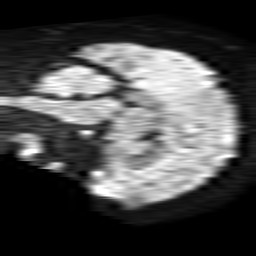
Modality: TRACE
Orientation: sagittal
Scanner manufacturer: philips
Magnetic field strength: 1.5 T
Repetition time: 4.6 s
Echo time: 0.08631 s